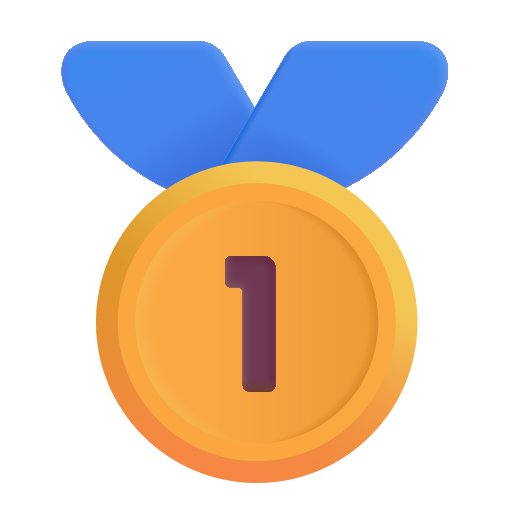
1st place medal color